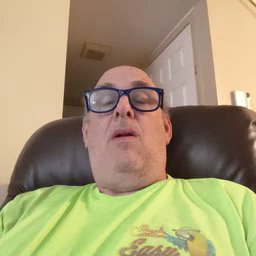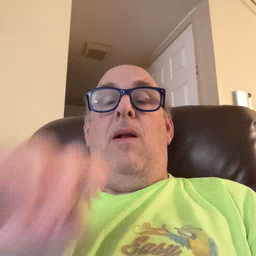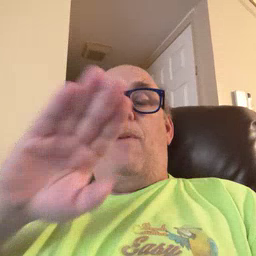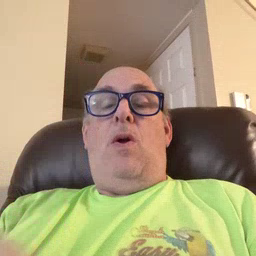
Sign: blow